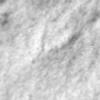
Label: no_change